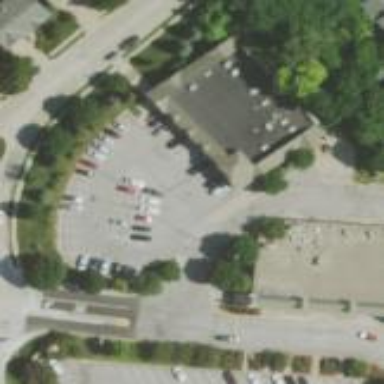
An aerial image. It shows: Retail building.